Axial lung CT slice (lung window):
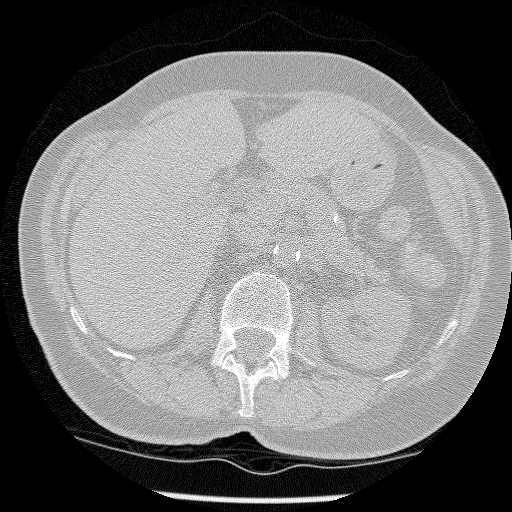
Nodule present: no